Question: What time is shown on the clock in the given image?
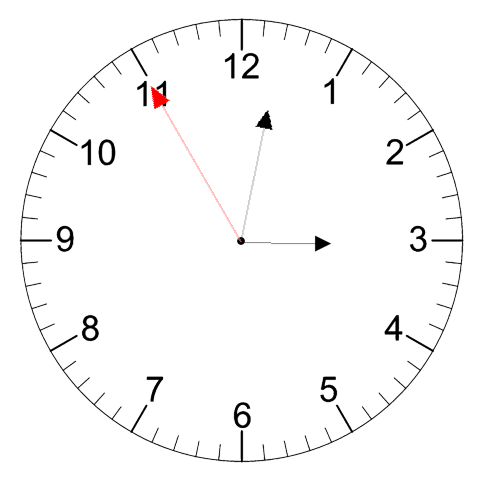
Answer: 03:01:55